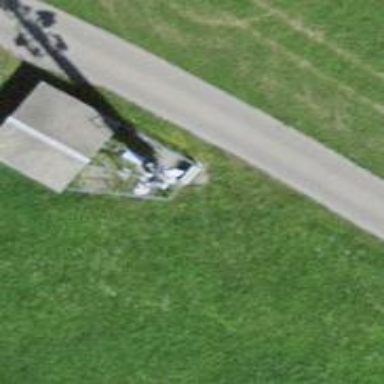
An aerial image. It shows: Communication mast tower.